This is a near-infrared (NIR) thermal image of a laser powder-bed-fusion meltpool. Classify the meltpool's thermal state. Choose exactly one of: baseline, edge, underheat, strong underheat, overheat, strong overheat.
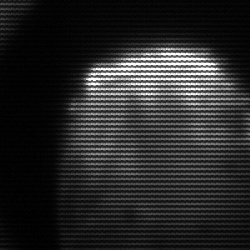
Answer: edge